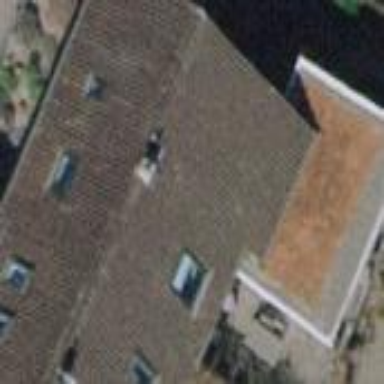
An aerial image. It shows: Semi-detached house with gabled roof.